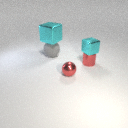
small red metal sphere to the left of small red metal cylinder